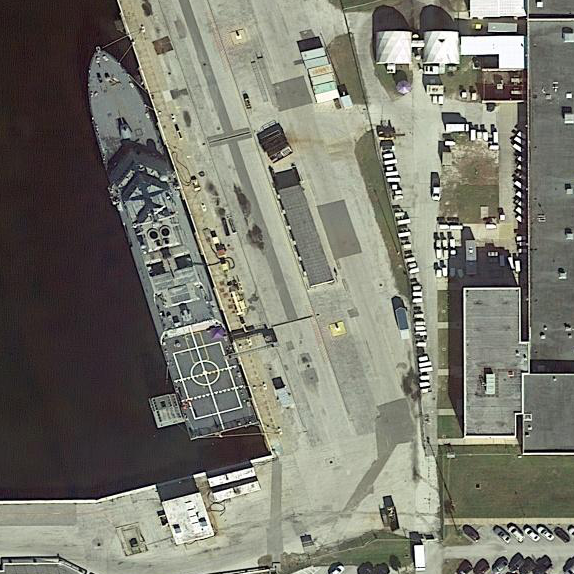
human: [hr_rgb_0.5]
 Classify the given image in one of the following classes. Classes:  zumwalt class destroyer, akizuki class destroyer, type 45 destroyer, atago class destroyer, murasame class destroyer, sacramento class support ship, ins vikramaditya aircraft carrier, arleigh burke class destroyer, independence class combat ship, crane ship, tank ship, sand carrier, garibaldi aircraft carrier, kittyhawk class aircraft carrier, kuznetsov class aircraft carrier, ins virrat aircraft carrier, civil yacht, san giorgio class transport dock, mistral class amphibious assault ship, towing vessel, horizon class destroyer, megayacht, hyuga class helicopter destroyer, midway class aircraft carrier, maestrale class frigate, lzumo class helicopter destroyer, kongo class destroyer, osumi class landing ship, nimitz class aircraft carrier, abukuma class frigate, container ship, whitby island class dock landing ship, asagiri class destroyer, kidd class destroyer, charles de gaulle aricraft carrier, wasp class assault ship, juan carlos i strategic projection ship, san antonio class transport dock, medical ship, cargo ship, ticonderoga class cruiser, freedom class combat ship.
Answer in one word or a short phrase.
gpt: Freedom class combat ship